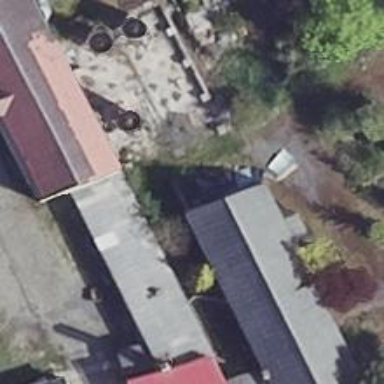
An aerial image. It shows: Shed.